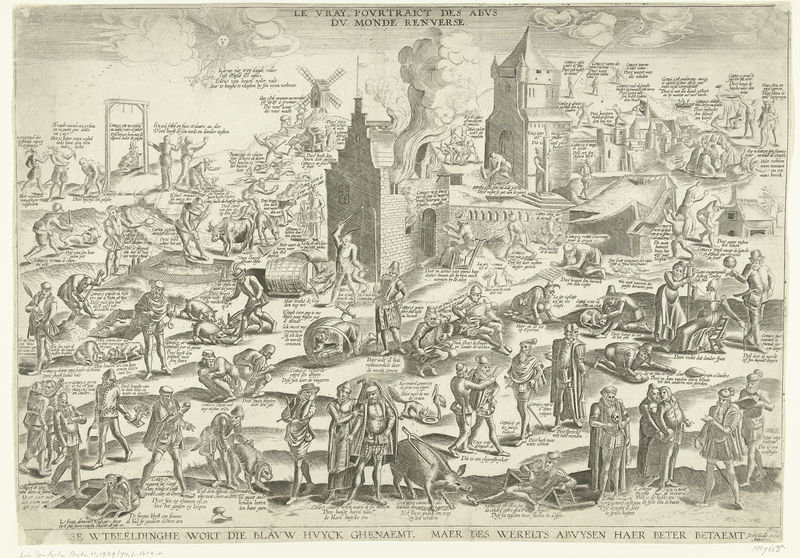
Titel: De Blauwe Huyck
Standort: Amsterdam
Institution: Rijksmuseum
Schlagwörter: femmes, homme, portrait, femme, gravure, ville, incendie, inversé, chateau, palais, papier, animaux, feu, tour, monde, hommes, enfer, chevalier, diable, fumee, moulin, foule, supplice, personnage, suplice, cochon, le, cavlier